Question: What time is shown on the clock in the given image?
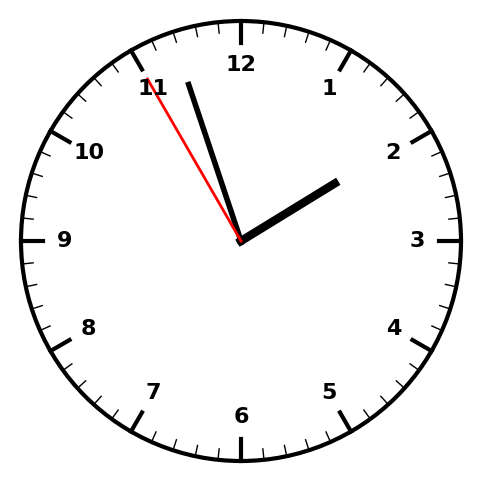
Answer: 01:56:55